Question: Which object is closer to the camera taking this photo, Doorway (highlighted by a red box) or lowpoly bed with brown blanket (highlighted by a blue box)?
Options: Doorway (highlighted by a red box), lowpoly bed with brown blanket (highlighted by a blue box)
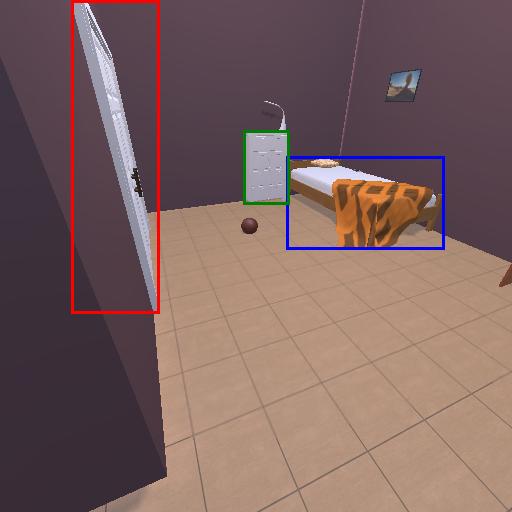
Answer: Doorway (highlighted by a red box)